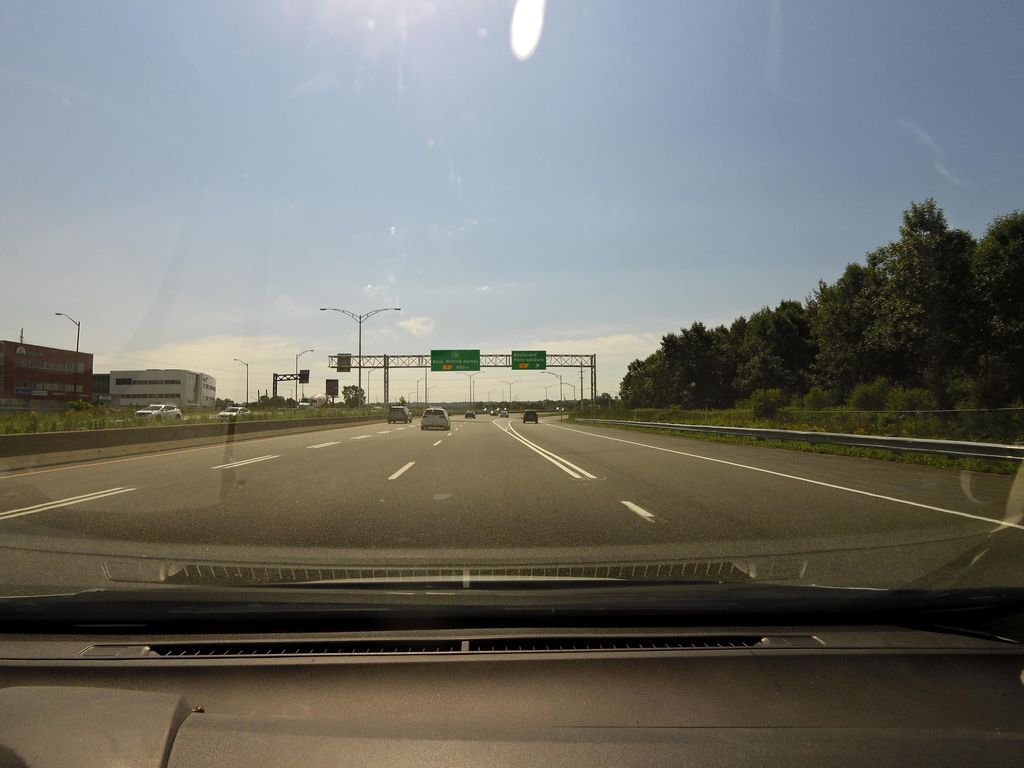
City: quebec_city